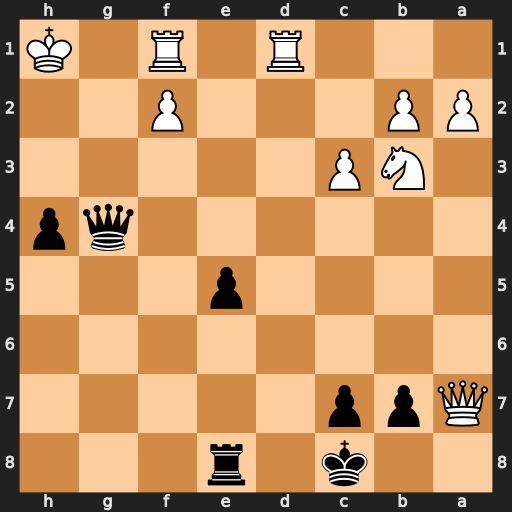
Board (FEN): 2k1r3/Qpp5/8/4p3/6qp/1NP5/PP3P2/3R1R1K
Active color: b
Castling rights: -
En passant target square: -
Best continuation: Qh3+ Kg1 Rg8#